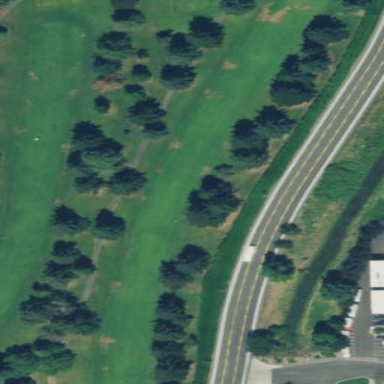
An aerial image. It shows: Well-maintained mown grass area used as golf fairway.